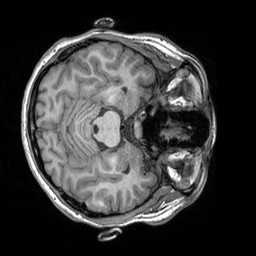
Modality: T1w
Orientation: axial
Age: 22
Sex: female
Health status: healthy
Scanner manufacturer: siemens
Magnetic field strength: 3 T
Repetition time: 2.3 s
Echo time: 0.00303 s